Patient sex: M
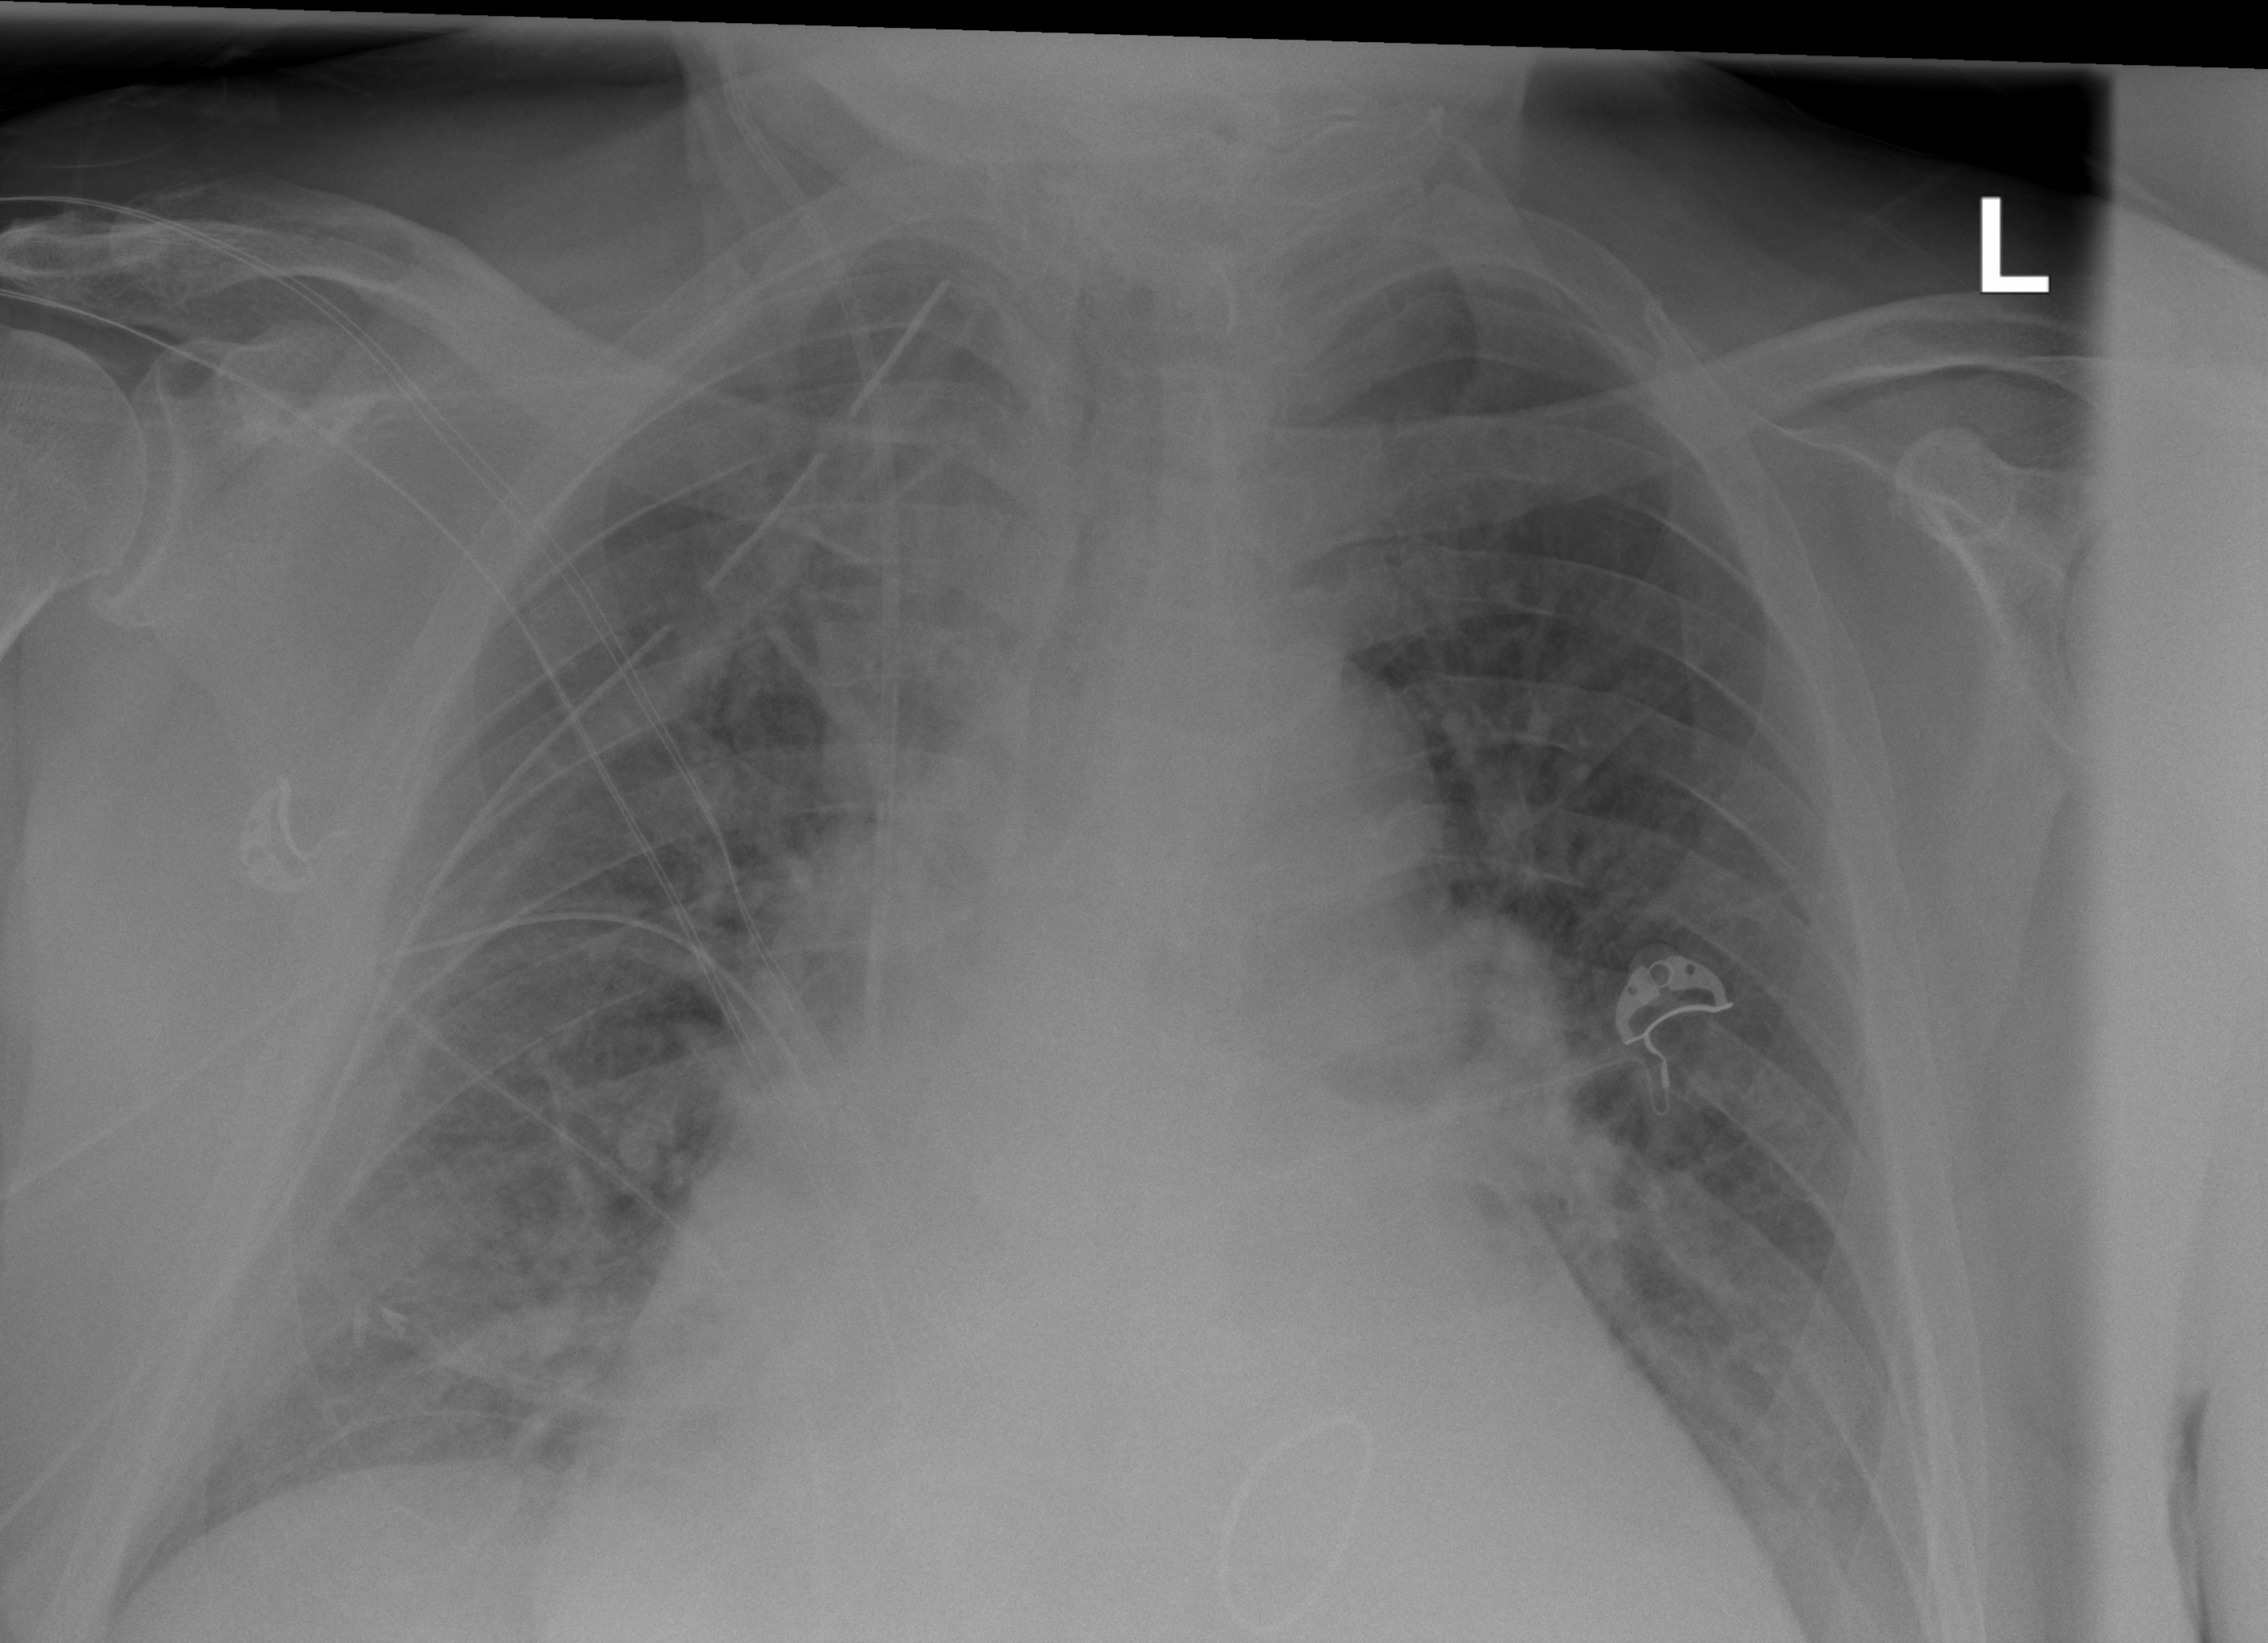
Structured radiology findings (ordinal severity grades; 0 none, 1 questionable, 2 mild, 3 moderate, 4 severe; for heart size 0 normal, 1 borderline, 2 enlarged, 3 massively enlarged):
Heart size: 2
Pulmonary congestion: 2
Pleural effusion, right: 1
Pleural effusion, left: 1
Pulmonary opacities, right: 1
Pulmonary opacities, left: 1
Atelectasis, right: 2
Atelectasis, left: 3